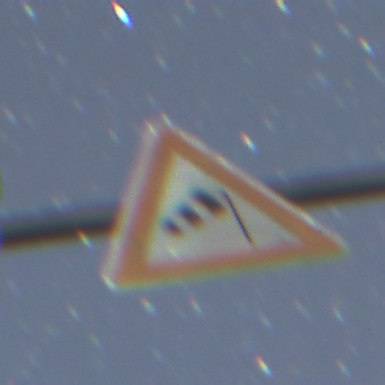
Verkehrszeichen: SeitenwindVonRechts
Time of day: Night
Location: Outdoor (Nature)
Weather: Clear
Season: NotSpecified
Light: Natural